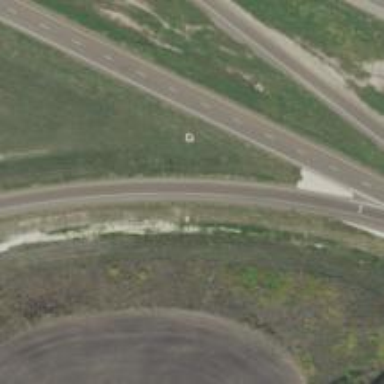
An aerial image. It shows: Secondary link road.